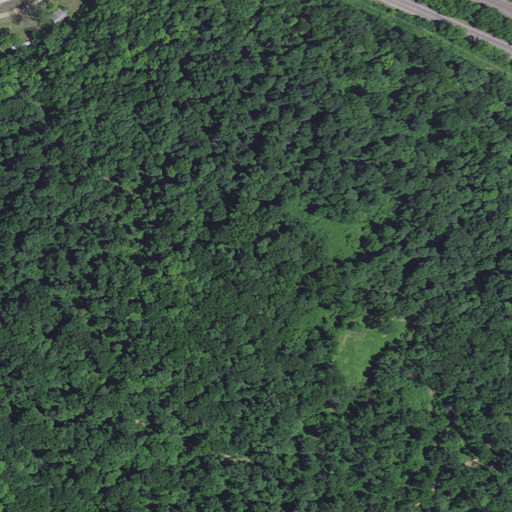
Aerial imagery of mountain in Missouri named Jaeger Knob containing deciduous forest and low intensity development